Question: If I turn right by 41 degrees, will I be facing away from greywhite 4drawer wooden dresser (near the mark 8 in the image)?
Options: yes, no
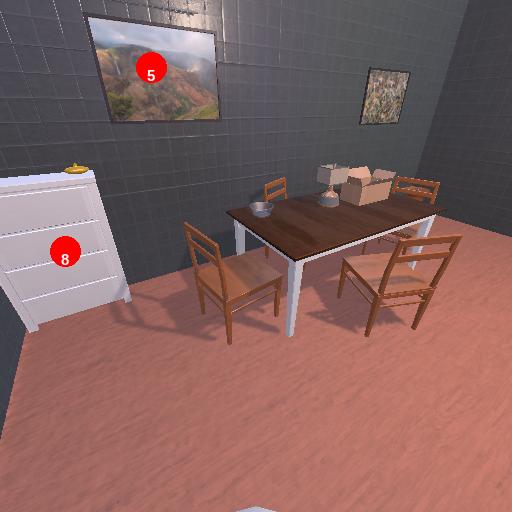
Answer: yes